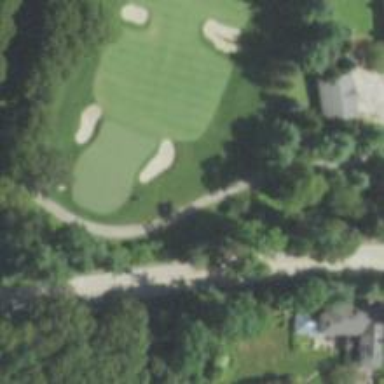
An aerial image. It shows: Asphalt path within golf course area.